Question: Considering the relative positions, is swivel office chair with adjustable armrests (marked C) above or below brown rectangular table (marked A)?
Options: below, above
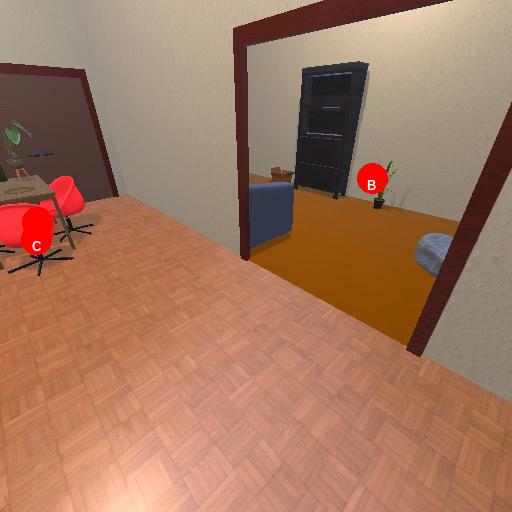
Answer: below